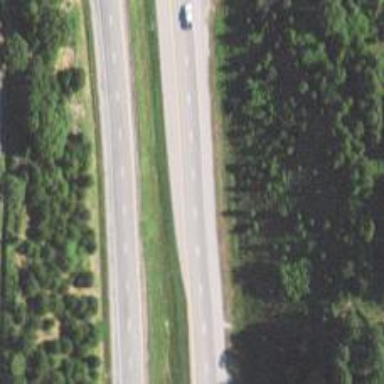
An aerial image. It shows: Trunk highway with expressway features.